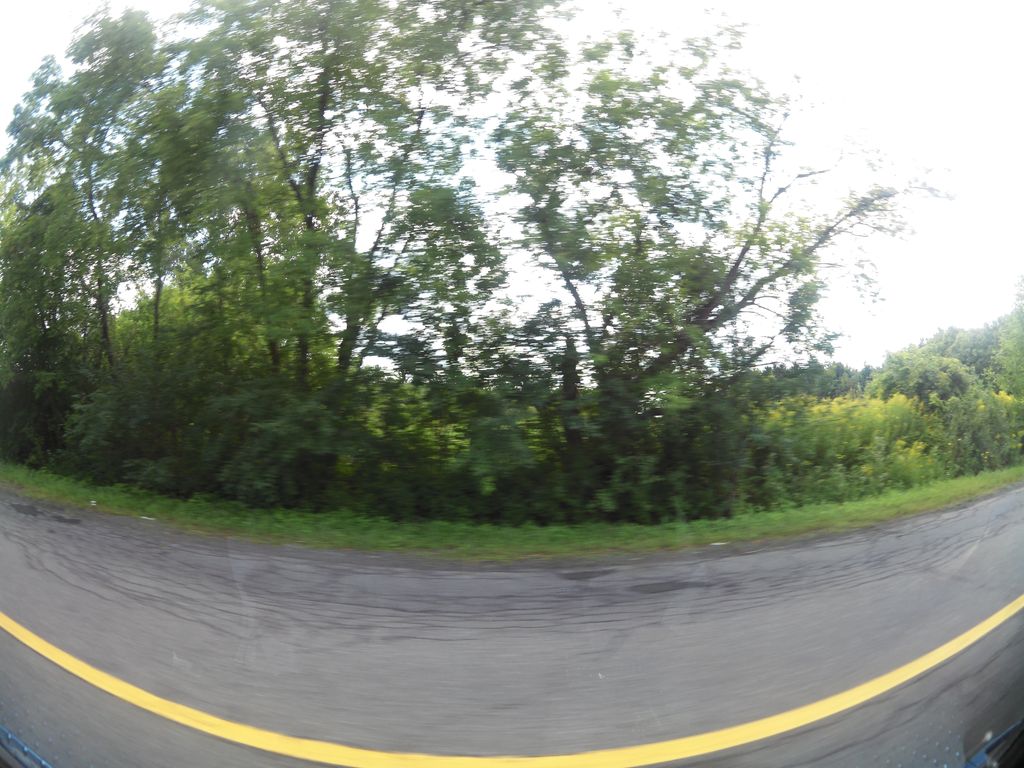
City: ottawa-gatineau